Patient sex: M
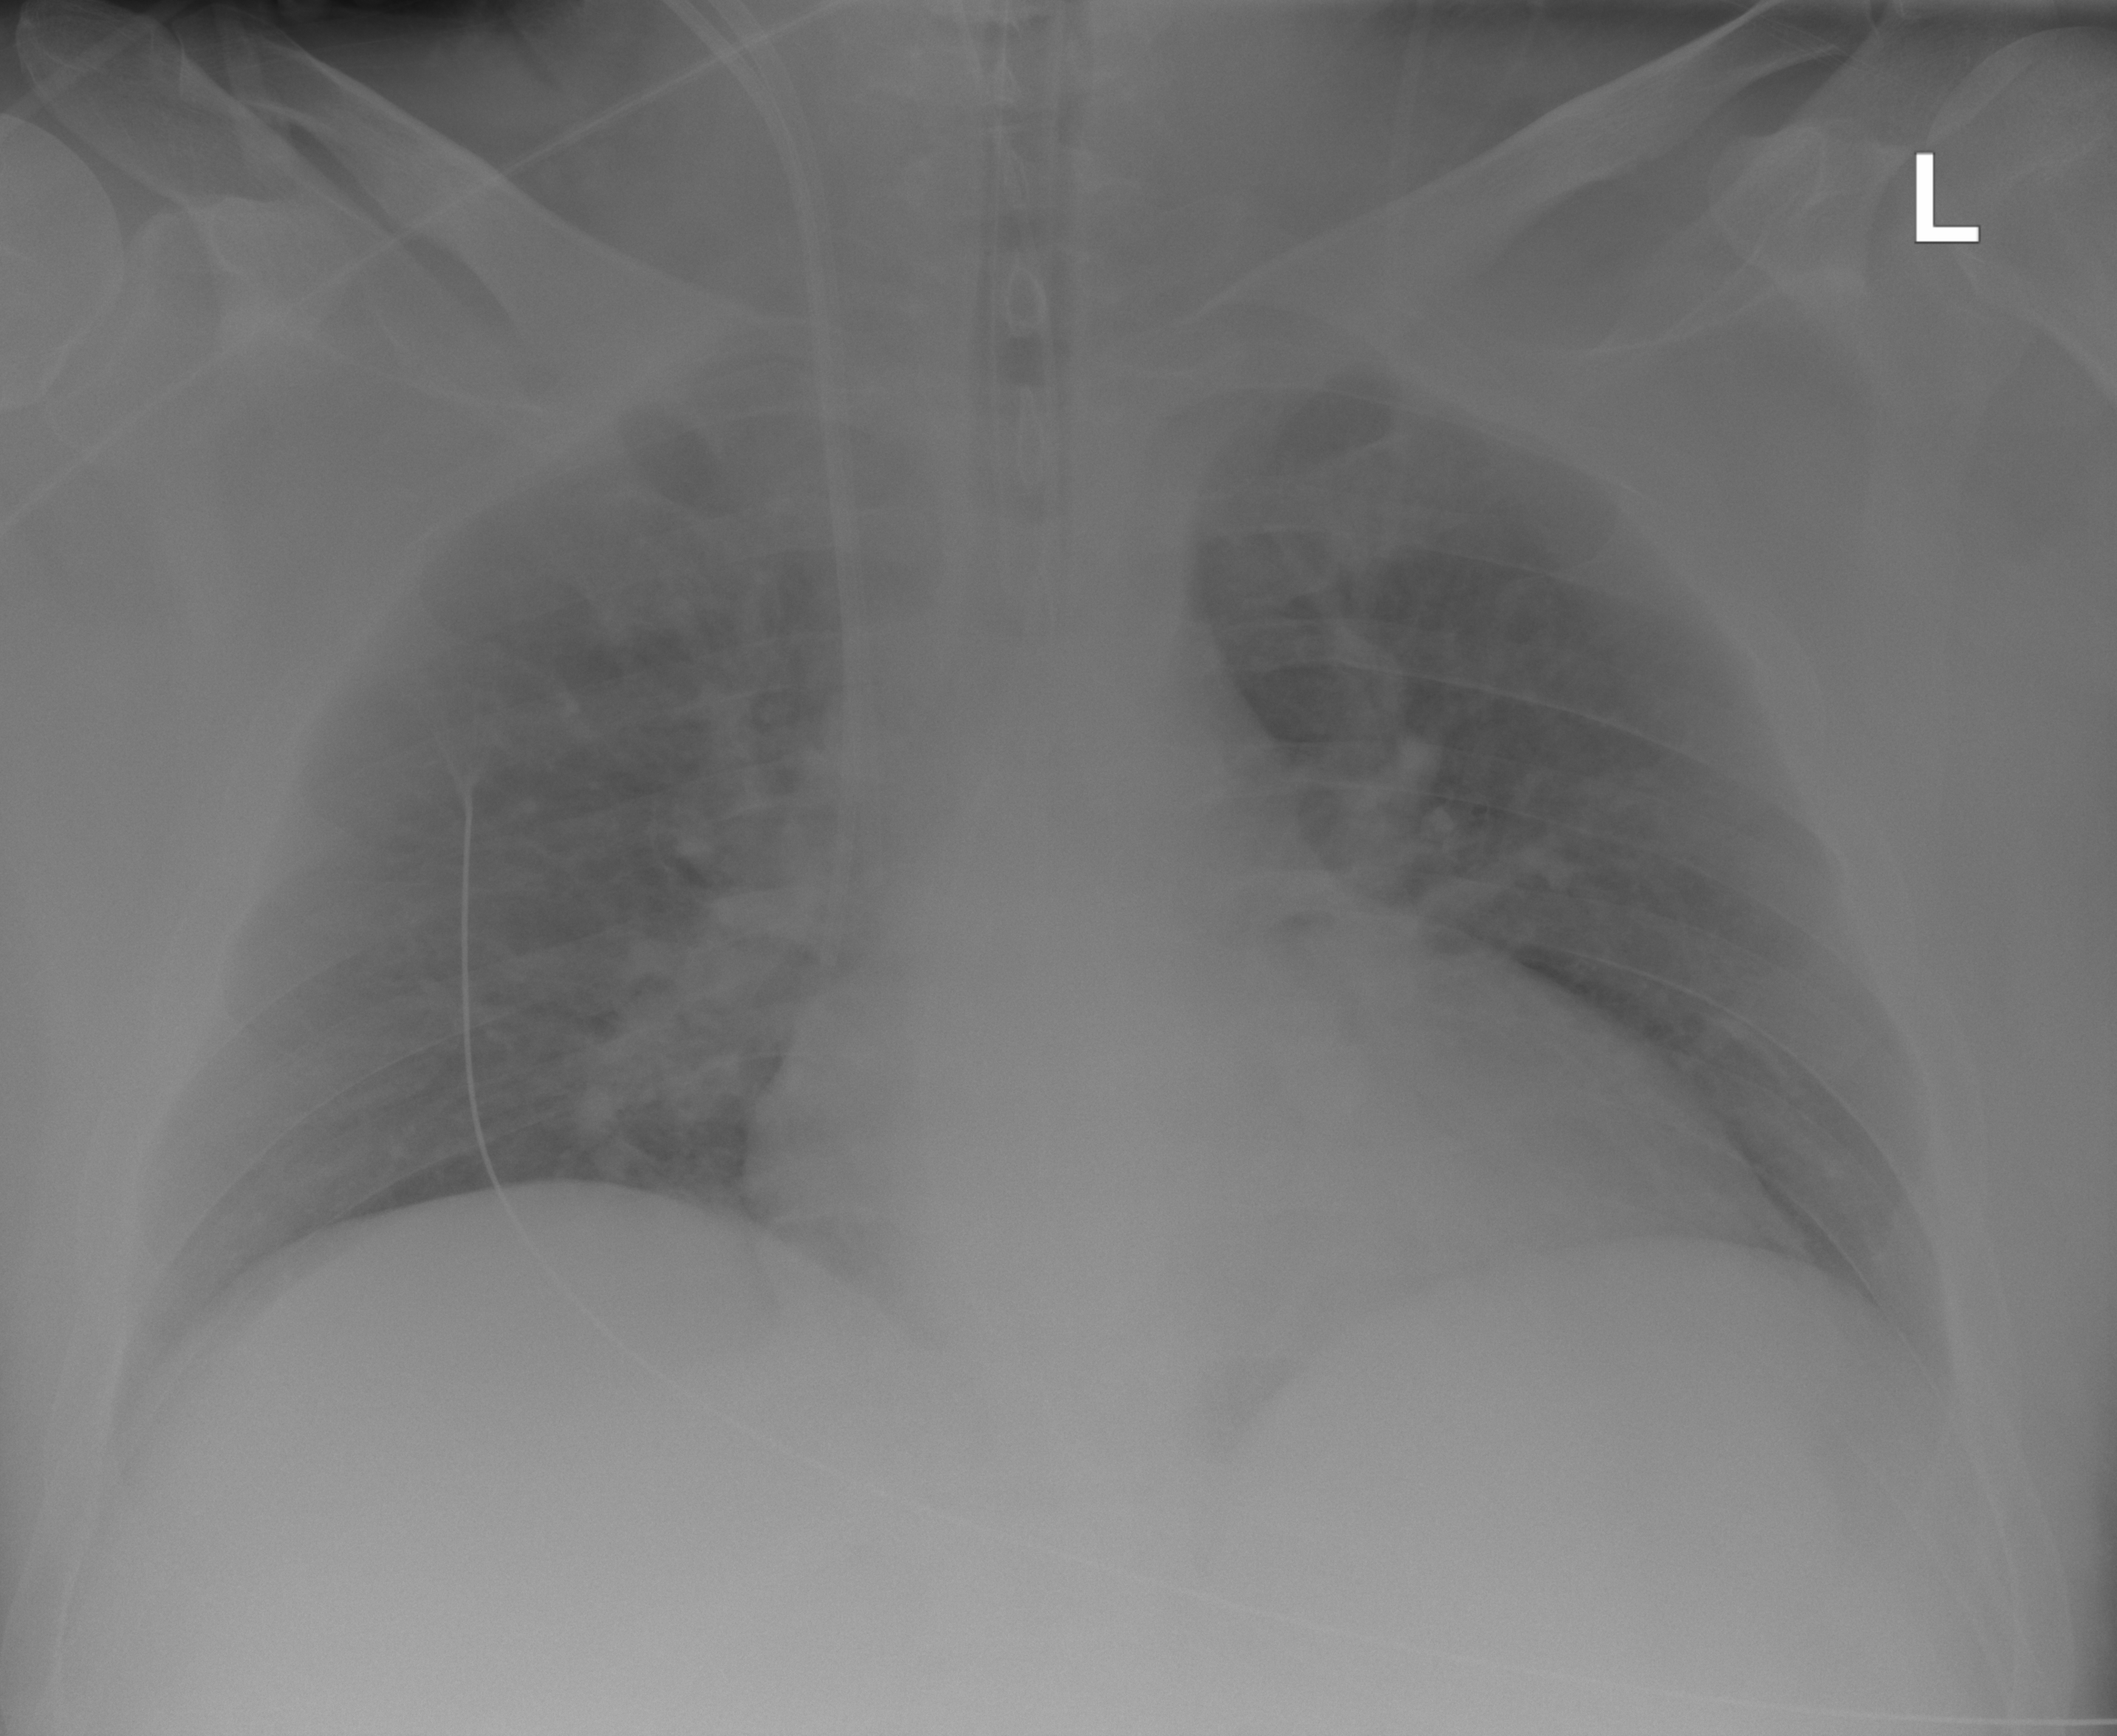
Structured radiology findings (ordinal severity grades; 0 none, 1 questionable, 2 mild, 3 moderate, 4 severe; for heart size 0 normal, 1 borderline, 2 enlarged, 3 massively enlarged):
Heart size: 2
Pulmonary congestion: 2
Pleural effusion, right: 0
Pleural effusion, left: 0
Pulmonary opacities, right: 0
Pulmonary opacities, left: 0
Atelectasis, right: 0
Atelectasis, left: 2